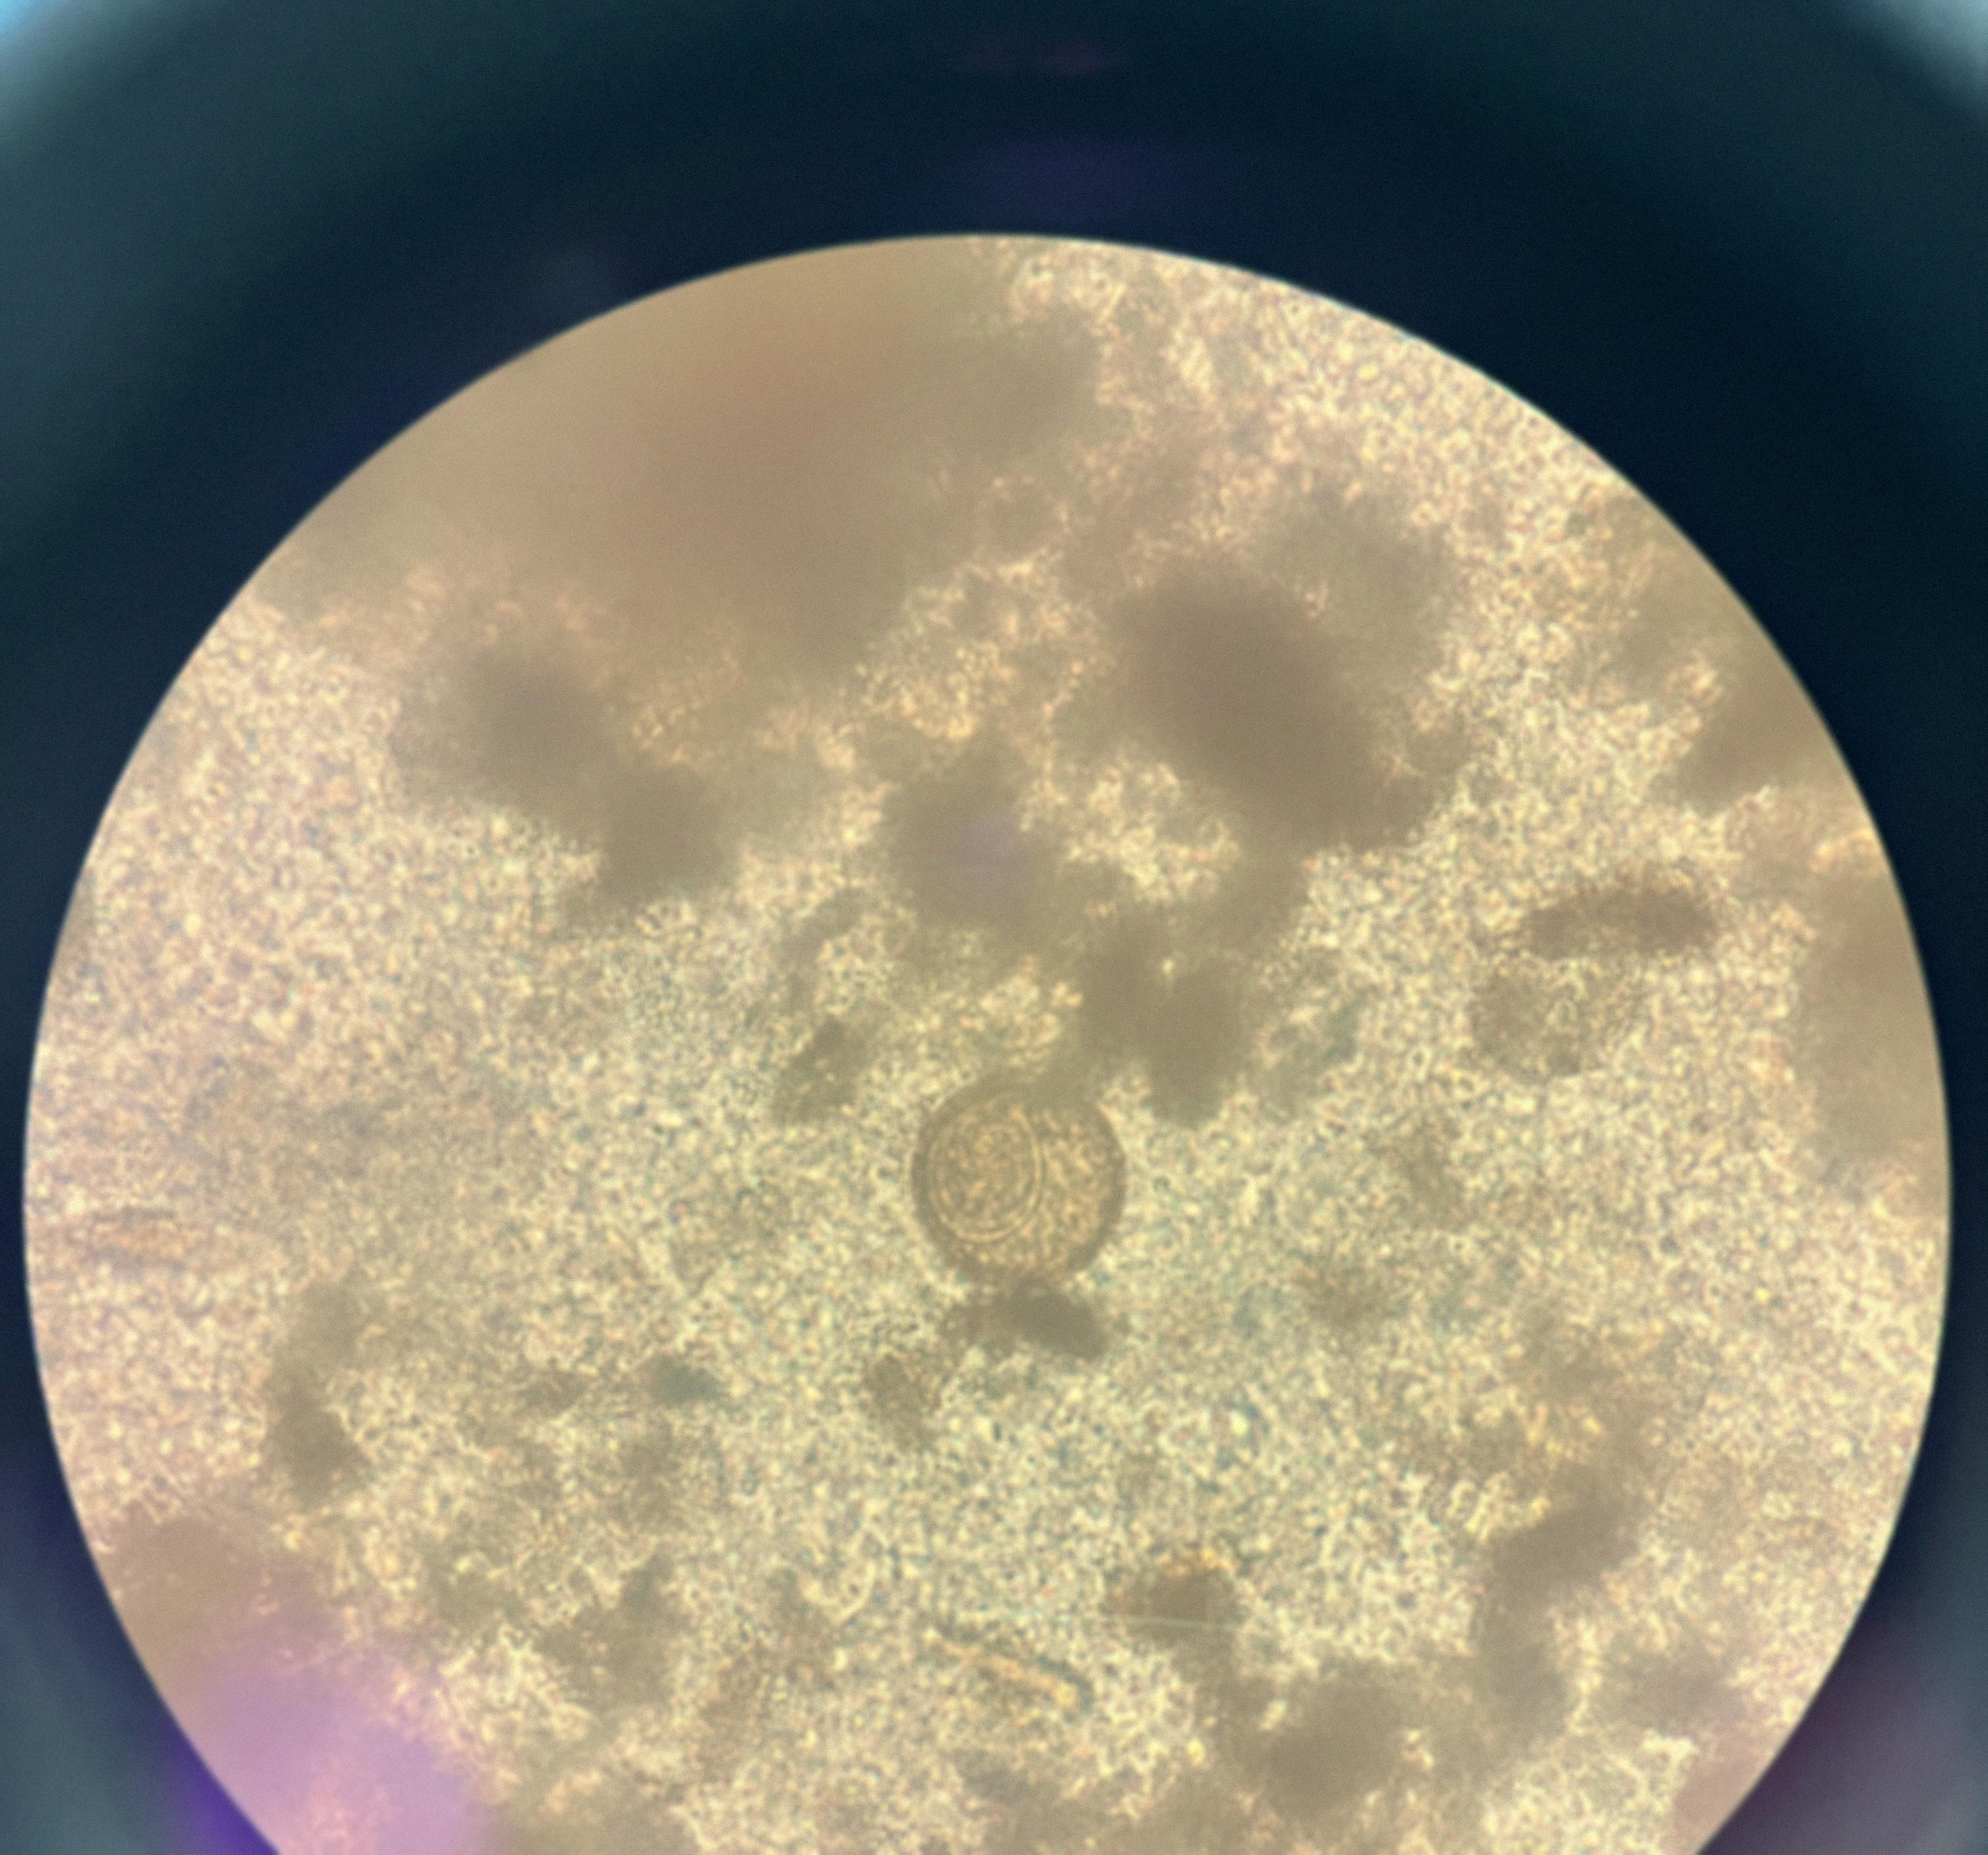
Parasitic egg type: Hymenolepis diminuta